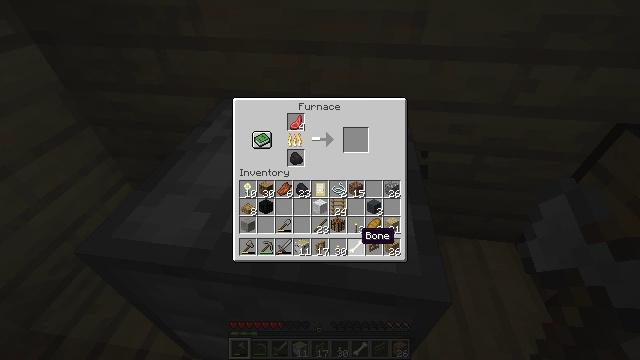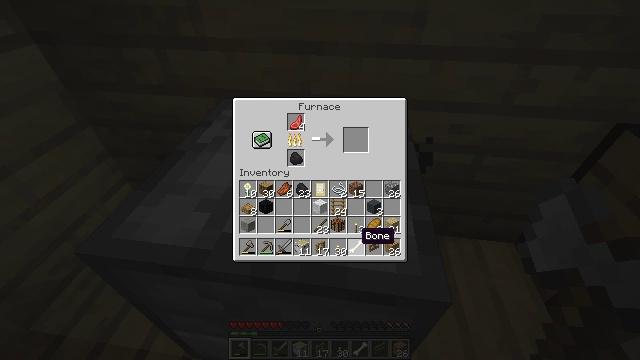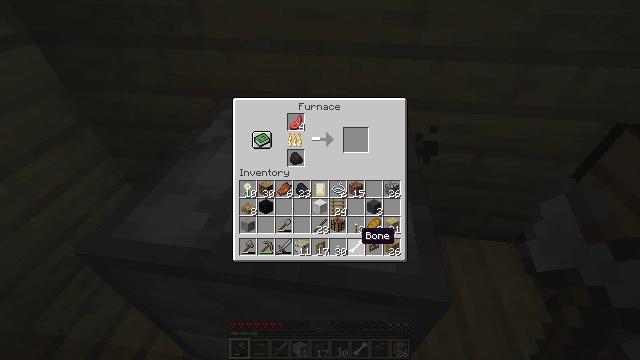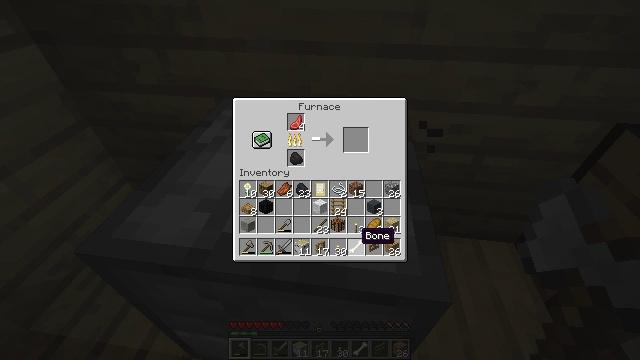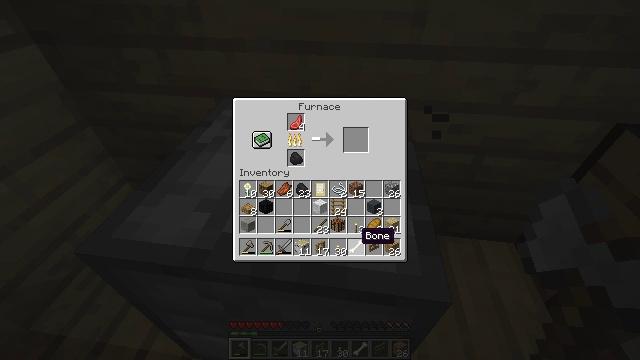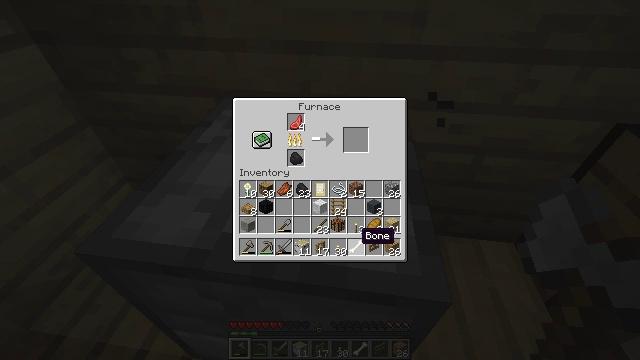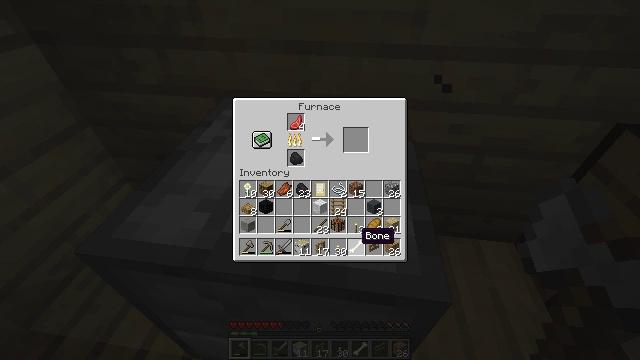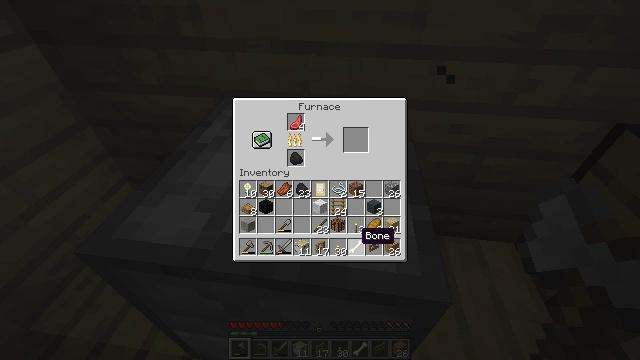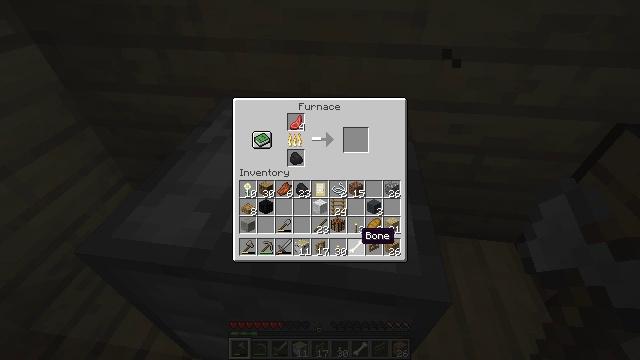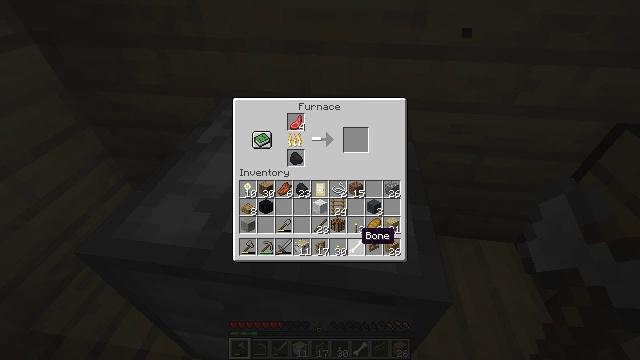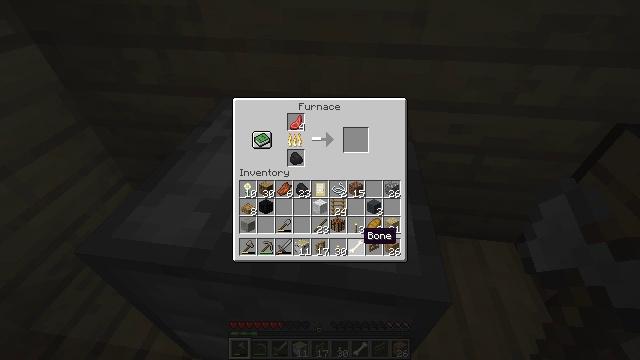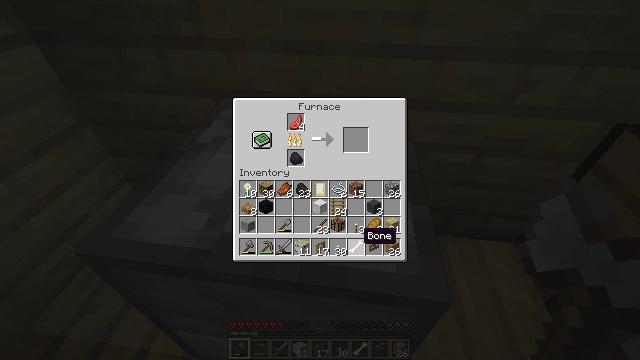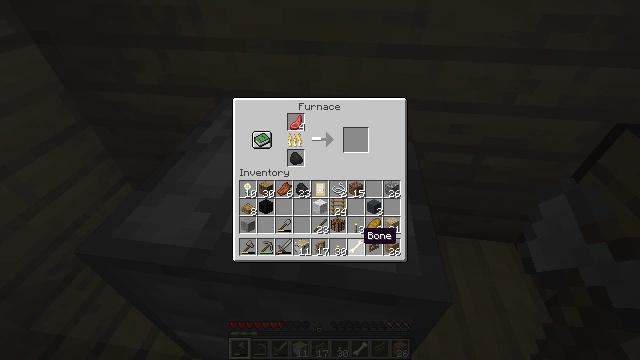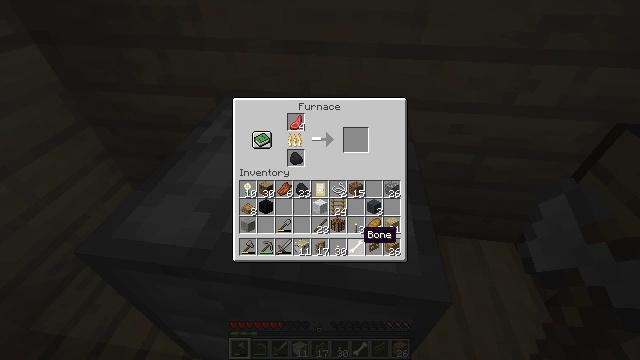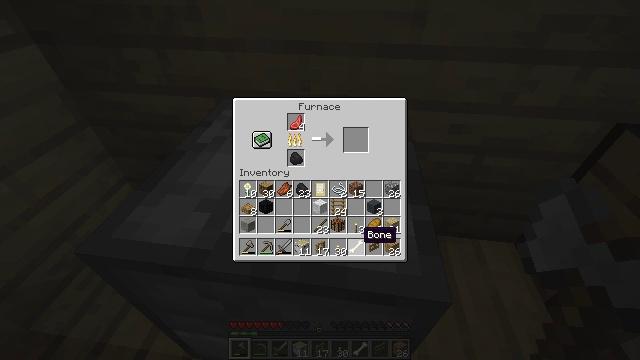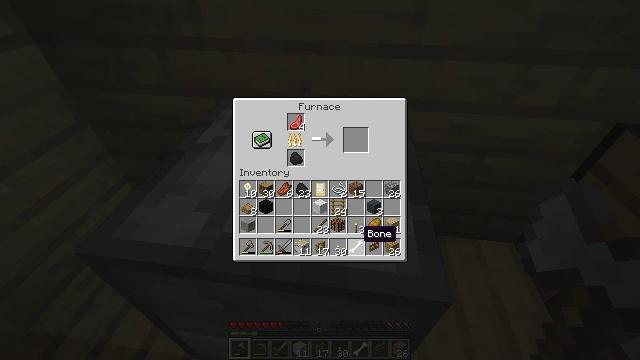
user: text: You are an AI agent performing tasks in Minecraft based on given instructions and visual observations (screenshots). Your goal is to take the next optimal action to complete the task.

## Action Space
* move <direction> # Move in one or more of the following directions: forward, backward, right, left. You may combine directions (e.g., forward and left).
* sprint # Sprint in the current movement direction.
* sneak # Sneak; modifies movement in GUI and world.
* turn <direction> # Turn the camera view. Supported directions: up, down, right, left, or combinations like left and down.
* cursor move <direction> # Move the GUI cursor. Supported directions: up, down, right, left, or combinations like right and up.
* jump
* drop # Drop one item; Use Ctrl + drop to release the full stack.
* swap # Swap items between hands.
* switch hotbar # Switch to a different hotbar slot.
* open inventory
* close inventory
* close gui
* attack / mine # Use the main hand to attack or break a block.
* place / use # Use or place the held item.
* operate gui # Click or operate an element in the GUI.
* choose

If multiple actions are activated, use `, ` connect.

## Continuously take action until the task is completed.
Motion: motion action
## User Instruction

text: Create a gray bed by combining wool and planks.
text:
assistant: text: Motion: no_op
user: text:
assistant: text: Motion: no_op
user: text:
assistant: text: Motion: no_op
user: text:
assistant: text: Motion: no_op
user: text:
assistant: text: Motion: no_op
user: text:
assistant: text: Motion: no_op
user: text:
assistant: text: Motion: no_op
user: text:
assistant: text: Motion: no_op
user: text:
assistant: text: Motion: no_op
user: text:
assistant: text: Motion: no_op
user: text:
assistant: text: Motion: no_op
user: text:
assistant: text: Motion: no_op
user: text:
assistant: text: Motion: no_op
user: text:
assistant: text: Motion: no_op
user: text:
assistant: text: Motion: no_op
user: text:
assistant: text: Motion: no_op
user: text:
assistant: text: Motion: no_op
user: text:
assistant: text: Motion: no_op
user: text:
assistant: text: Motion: no_op
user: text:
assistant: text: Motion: no_op
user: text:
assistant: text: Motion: close gui
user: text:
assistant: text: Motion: turn right, open inventory
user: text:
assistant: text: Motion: turn right
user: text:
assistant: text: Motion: turn right
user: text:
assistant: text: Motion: turn right
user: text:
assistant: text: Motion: turn right
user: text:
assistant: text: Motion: turn right
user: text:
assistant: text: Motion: no_op
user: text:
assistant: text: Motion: no_op
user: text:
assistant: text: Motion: turn right